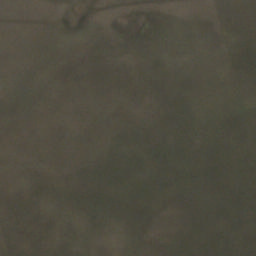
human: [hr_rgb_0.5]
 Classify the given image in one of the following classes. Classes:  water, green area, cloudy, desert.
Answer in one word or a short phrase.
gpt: cloudy